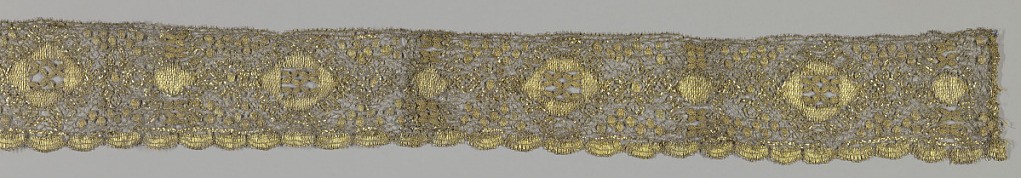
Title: Trimming
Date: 18th century
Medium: gold metallic foil and gold metallic foil wound onto yellow silk Technique: bobbin lace
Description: Wide ribbons densely placed in a serpentine pattern.